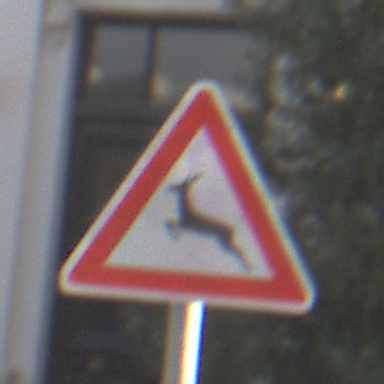
Verkehrszeichen: WildwechselRechts
Umgebung: Outdoor, Urban
Tageszeit: MorningAfternoon
Wetter: PartlyCloudy
Licht: Natural
Jahreszeit: NotSpecified
Kontrast: HighContrast